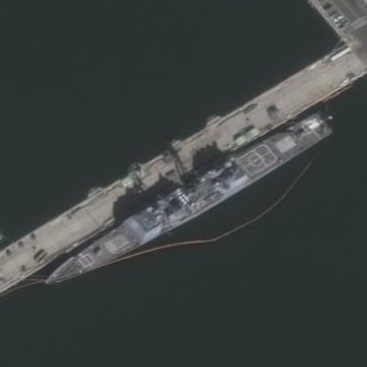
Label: Ticonderoga-class_cruiser